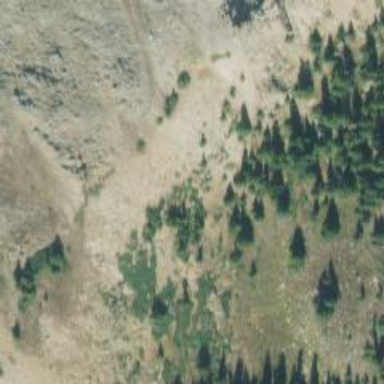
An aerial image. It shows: Downhill piste for backcountry grooming.